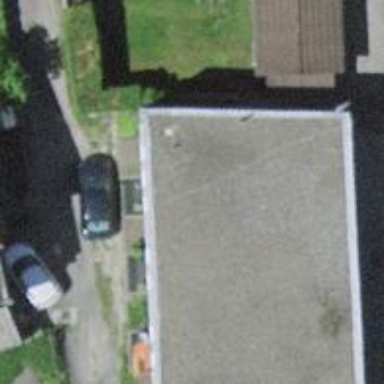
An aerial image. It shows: Building with flat roof.